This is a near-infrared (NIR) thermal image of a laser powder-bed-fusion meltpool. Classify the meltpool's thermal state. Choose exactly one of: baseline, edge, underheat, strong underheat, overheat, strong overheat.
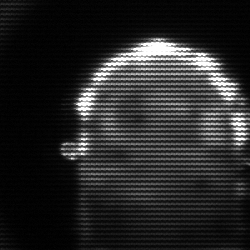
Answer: baseline